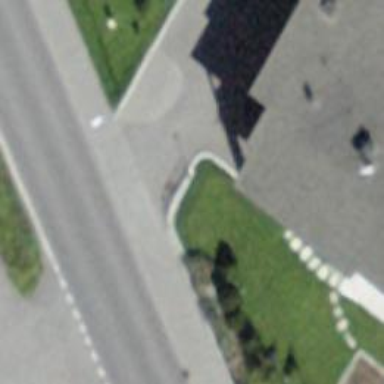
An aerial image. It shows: Sidewalk along the footway.